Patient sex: M
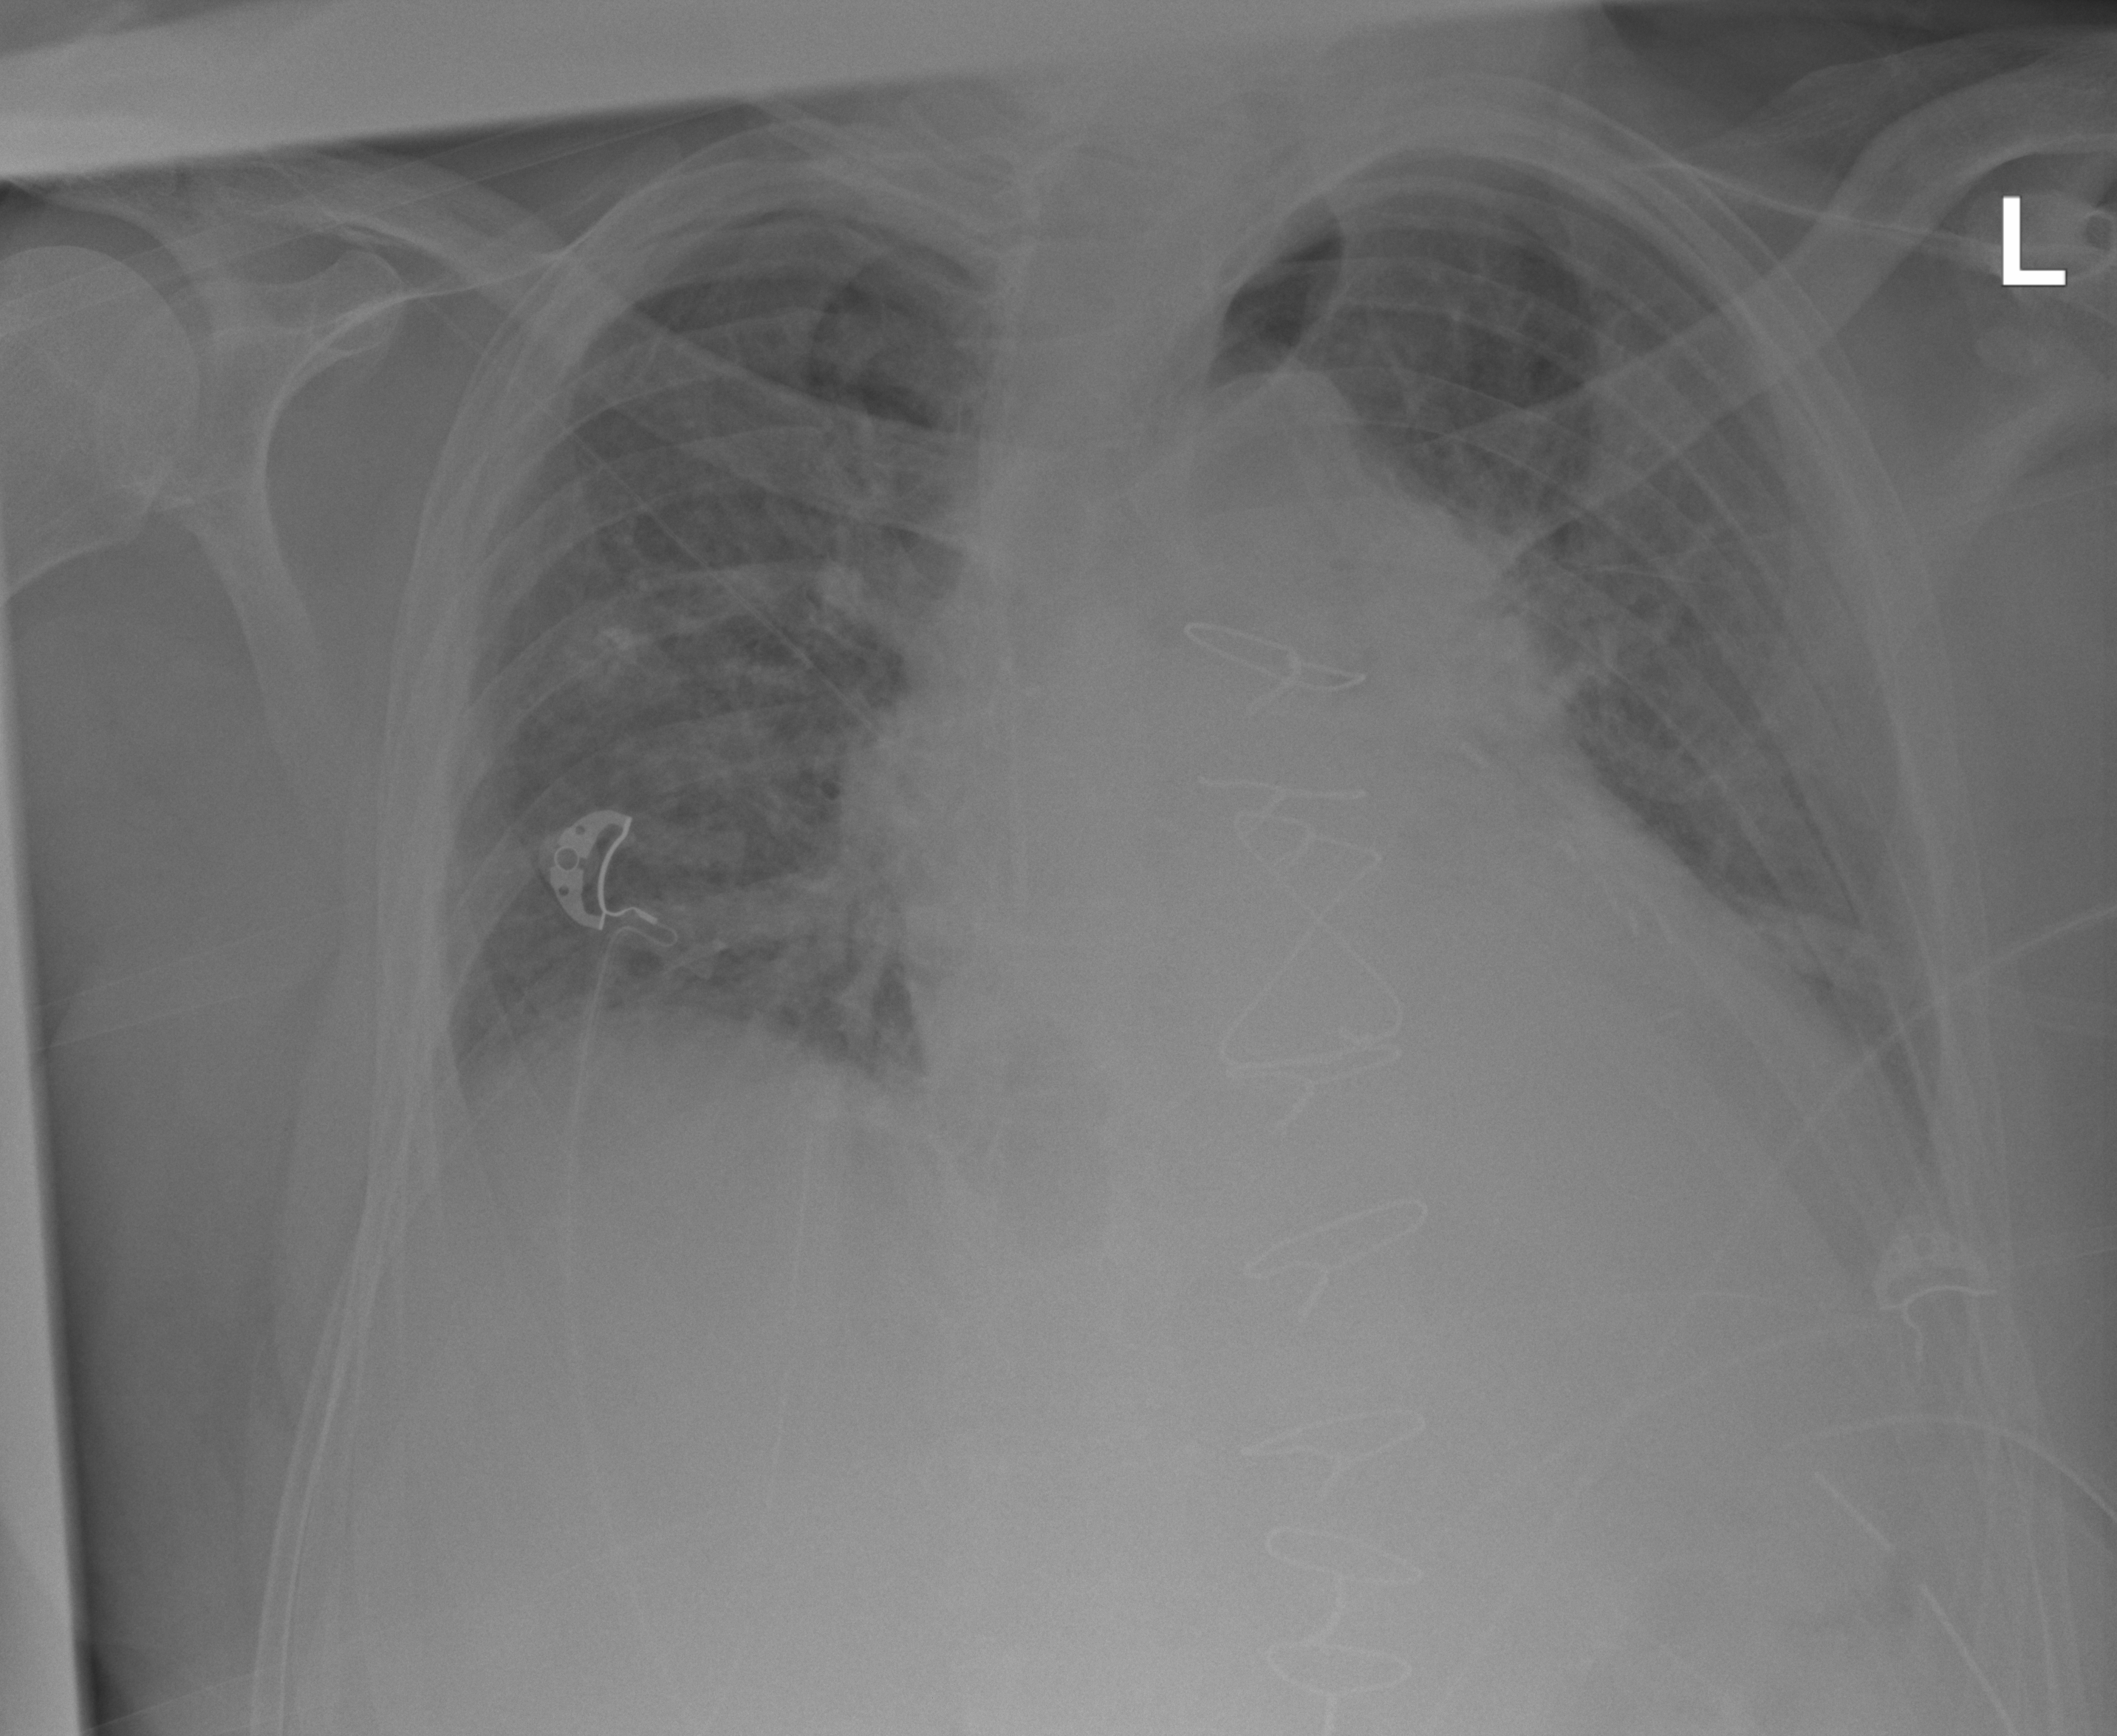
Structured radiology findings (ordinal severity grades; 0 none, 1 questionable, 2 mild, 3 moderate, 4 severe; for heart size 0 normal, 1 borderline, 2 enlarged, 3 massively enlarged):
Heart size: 2
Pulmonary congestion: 2
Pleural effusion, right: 0
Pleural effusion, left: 2
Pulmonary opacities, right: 1
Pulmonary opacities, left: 1
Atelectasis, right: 2
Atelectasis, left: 2